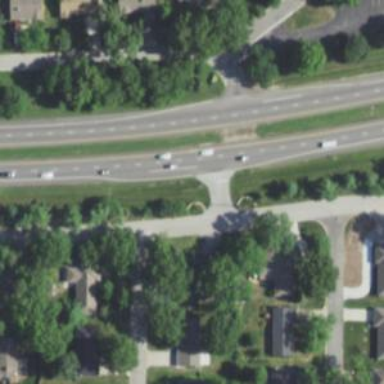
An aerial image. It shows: This image shows trunk highway that functions as expressway.